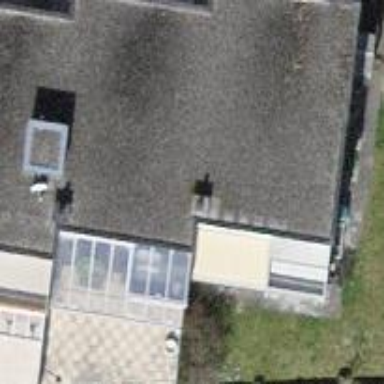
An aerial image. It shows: Flat roof terrace building.